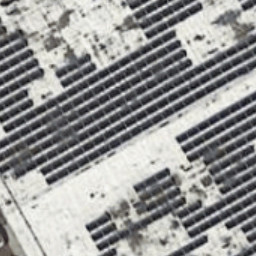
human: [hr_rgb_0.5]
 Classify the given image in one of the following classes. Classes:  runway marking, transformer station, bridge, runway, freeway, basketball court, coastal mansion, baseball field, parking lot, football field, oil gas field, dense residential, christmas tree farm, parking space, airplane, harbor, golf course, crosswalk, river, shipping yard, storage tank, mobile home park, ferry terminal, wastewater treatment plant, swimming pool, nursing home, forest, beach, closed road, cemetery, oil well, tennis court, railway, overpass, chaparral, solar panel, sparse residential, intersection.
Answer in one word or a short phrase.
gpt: solar panel